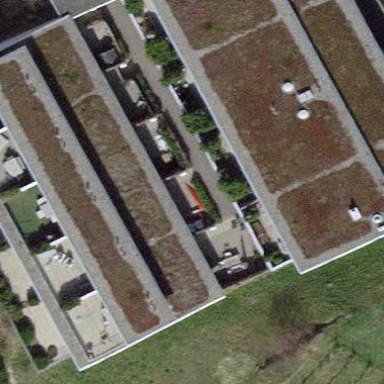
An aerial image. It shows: White apartments with flat grass-covered roofs.